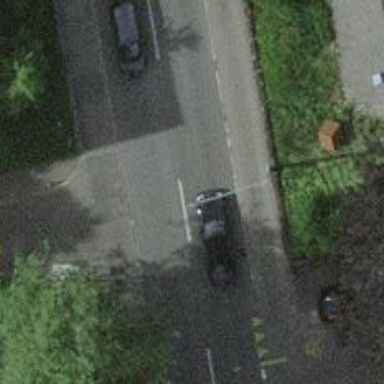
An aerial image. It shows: Primary road with asphalt surface. There is separate sidewalk.